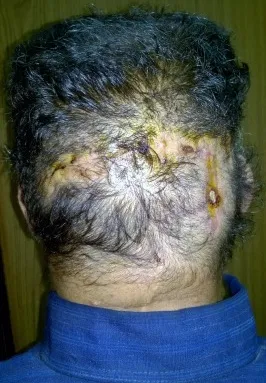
Postoperative results after 3 months. Posterior view.
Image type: medical_photograph (skin_photograph)